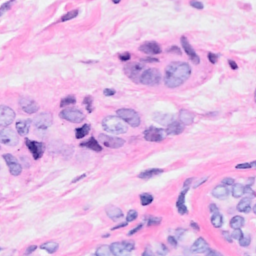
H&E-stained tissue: Breast